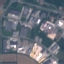
Label: Industrial